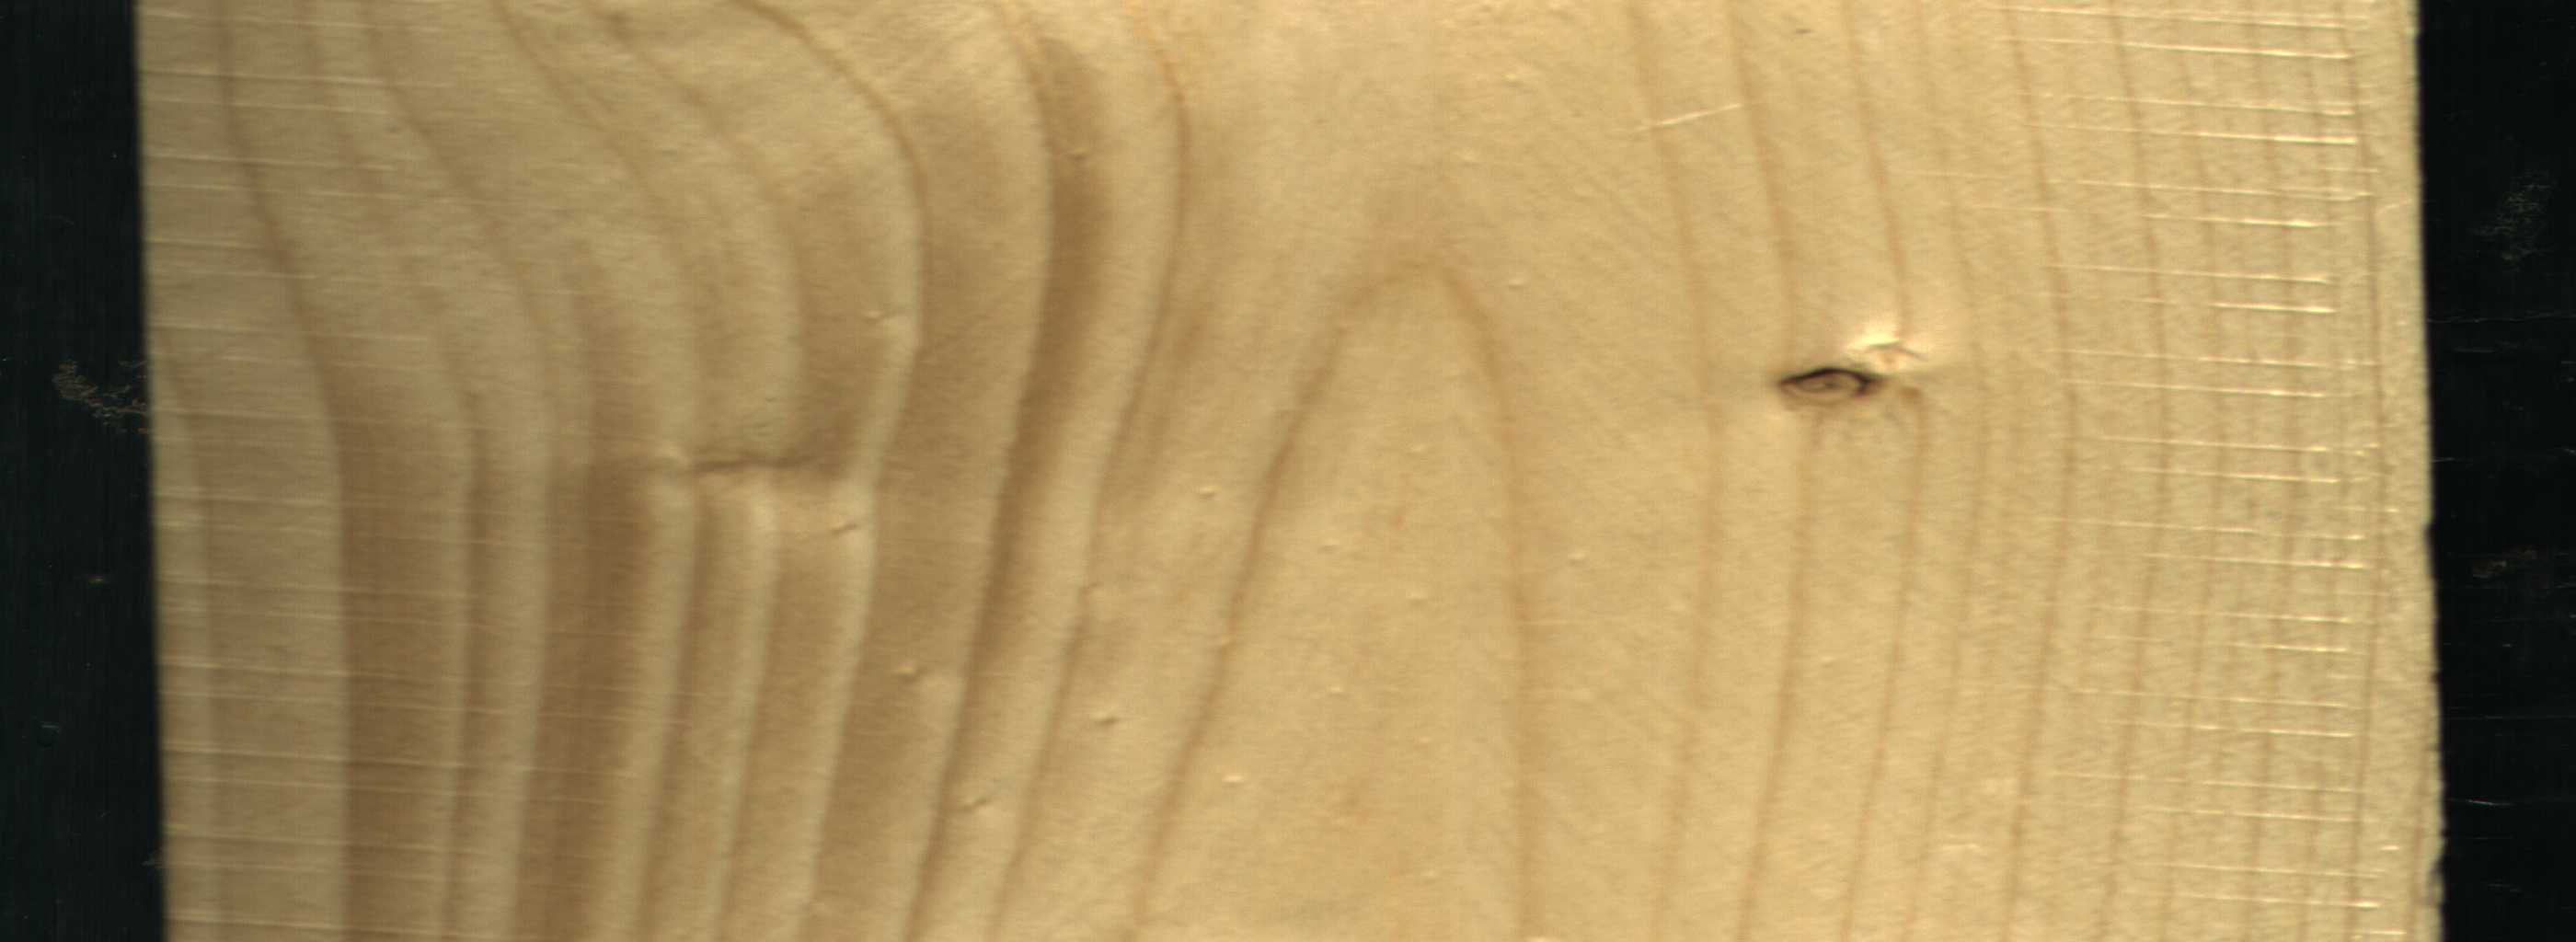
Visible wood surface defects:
Dead_Knot